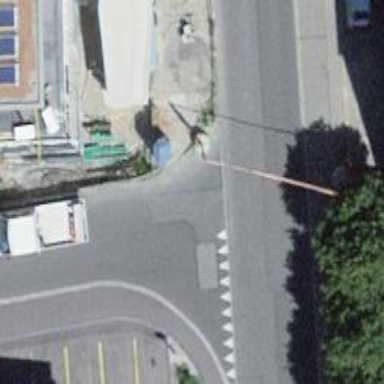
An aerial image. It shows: Road with "give way" sign.